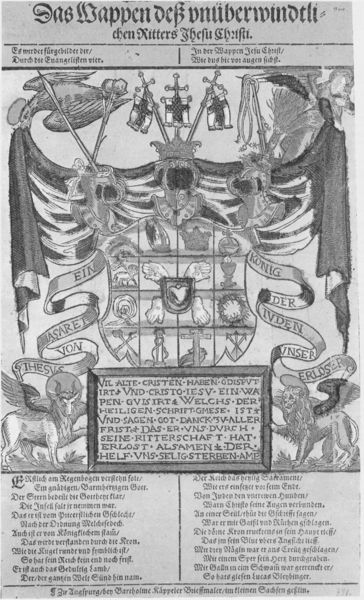
Titel: Das Wappen deß vnüberwindtlichen Ritters Jhesu Christi.
Künstler: Balthasar Jenichen
Standort: Wolfenbüttel
Institution: Herzog August Bibliothek
Schlagwörter: adler, flügel, vogel, grau, schwarz, weiss, zeichnung, tiere, tuch, band, johannes, rahmen, bild, hände, vorhang, vögel, blatt, girlande, krone, engel, füße, schrift, papier, fahnen, venedig, fahne, flagge, rind, spalten, könig, lanze, tafel, inschrift, deutsch, buch, kreuz, druck, schwarzweiss, stich, seite, illustration, schilder, schwert, schwerter, säbel, text, waffen, zeitung, beschriftung, degen, helm, ritter, buchdruck, wappen, helme, kreuze, löwen, gotisch, jesus, fabelwesen, geier, löwe, flaggen, hörner, zeilen, bänder, emblem, kupferstich, bock, stier, ziege, drachen, altdeutsch, symbole, banderole, sphinx, latein, schrft, markus, schriftband, christ, apostel, evangelium, evangelisten, seriendruck, vers, lowe, lukas, löwee, marcus, mattähus, heraldik, geisel, shwert, rundschreiben, hiligenschein, flülgel, löwern, helm ritter